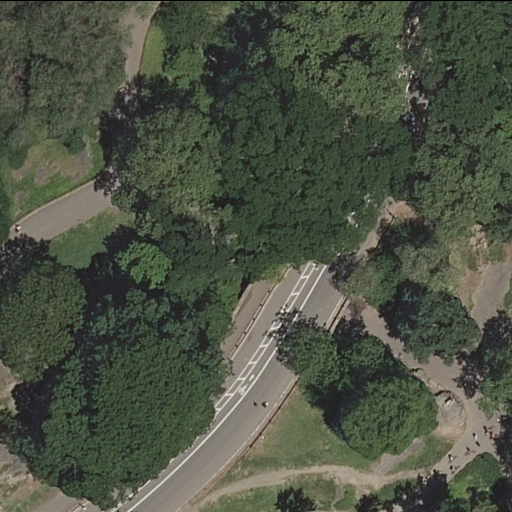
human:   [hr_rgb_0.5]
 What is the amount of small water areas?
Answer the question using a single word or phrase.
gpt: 0

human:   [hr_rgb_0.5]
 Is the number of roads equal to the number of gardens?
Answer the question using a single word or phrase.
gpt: no

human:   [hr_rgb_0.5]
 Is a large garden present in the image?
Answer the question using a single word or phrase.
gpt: yes

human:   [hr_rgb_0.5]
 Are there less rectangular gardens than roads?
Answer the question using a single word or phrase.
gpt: yes

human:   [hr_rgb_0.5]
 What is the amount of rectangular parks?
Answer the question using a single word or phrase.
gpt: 1

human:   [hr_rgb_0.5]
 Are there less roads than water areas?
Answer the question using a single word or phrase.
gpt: no

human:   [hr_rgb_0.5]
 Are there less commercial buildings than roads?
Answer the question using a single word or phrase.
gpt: yes

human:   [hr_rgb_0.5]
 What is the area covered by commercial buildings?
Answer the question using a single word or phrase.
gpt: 0m2

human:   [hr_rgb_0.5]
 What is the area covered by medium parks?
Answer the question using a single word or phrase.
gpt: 0m2

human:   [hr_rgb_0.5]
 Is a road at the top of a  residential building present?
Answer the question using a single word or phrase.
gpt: no

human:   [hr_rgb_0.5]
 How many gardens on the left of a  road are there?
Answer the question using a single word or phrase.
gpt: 0

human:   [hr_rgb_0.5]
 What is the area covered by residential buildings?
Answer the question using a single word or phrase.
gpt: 0m2

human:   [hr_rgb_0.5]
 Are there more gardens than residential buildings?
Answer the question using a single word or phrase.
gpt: yes

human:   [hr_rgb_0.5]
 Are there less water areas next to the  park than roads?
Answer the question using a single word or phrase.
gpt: yes

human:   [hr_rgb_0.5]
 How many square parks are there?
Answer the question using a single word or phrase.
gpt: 0

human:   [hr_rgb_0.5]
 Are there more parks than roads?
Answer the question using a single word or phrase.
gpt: no

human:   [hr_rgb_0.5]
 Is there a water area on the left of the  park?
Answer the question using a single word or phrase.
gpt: no

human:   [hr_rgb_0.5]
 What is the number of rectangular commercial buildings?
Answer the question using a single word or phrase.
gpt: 0

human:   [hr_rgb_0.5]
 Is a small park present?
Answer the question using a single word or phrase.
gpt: no

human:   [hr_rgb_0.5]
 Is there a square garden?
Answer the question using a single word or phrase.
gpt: no

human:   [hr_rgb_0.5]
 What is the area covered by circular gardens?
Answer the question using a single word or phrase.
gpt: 0m2

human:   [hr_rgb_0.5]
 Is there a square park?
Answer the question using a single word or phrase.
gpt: no

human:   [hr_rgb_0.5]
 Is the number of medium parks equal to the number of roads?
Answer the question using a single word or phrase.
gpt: no

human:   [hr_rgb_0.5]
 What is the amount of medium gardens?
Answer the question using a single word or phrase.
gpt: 0

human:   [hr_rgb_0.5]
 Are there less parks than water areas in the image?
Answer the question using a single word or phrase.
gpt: no

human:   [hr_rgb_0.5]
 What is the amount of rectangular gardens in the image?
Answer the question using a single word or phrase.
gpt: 0

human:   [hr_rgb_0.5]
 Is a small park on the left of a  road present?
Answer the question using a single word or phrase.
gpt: no

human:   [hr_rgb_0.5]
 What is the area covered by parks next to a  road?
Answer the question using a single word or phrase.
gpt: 10625m2

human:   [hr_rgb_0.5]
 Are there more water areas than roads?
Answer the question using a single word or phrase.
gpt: no

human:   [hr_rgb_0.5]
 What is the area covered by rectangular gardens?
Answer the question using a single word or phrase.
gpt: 0m2

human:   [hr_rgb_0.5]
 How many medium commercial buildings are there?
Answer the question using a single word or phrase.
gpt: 0

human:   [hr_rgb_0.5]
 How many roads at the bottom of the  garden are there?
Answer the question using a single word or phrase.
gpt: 4

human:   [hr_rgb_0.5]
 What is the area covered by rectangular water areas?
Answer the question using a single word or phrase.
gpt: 0m2

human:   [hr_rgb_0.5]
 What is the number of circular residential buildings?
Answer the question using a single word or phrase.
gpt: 0

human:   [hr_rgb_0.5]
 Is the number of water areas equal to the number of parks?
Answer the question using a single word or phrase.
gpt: no

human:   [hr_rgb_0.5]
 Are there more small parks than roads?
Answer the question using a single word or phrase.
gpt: no